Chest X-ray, PA view. Patient: 53 years old, sex M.
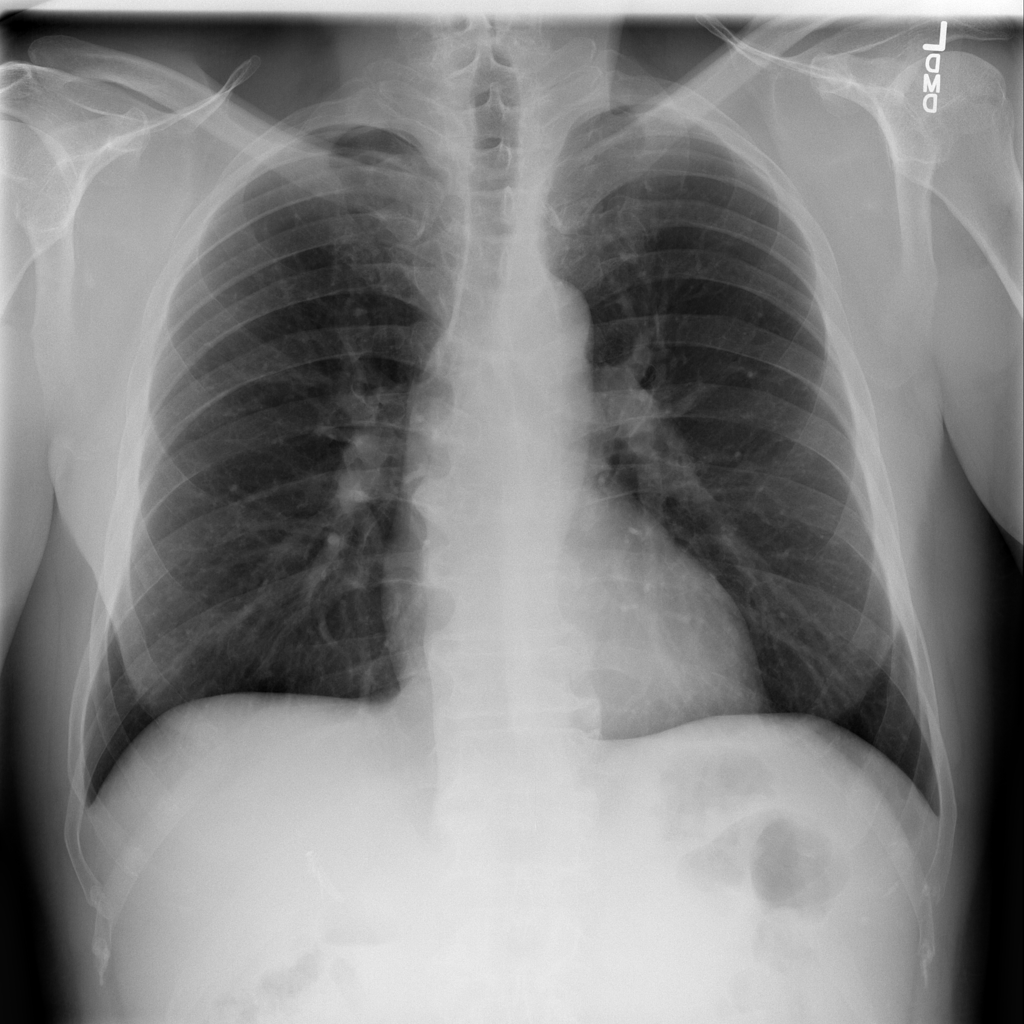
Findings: No Finding